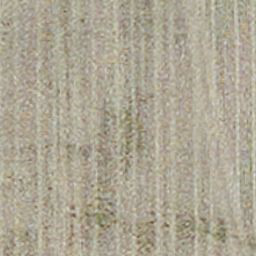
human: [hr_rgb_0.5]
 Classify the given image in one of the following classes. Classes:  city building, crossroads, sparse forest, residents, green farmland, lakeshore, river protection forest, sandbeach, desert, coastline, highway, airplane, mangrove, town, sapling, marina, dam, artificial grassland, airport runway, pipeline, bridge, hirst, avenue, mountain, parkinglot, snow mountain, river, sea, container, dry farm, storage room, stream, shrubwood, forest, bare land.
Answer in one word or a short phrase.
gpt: dry farm